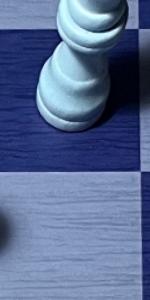
Label: Empty